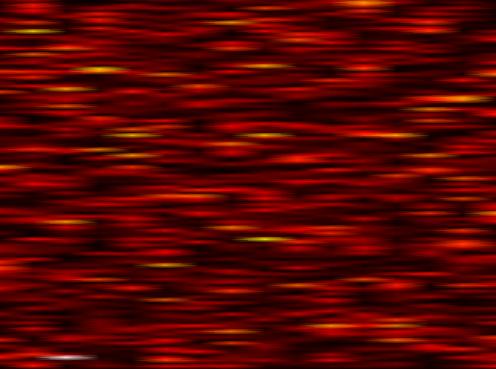
Label: WOLA